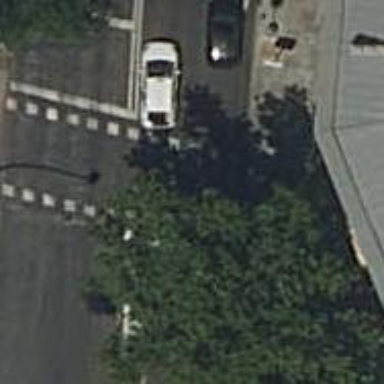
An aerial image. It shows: Road crossing with traffic signals.